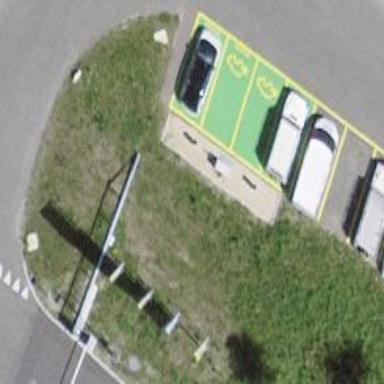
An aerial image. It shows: Charging station.